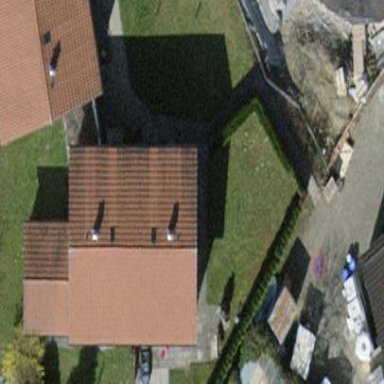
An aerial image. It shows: Semi-detached house.